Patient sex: M
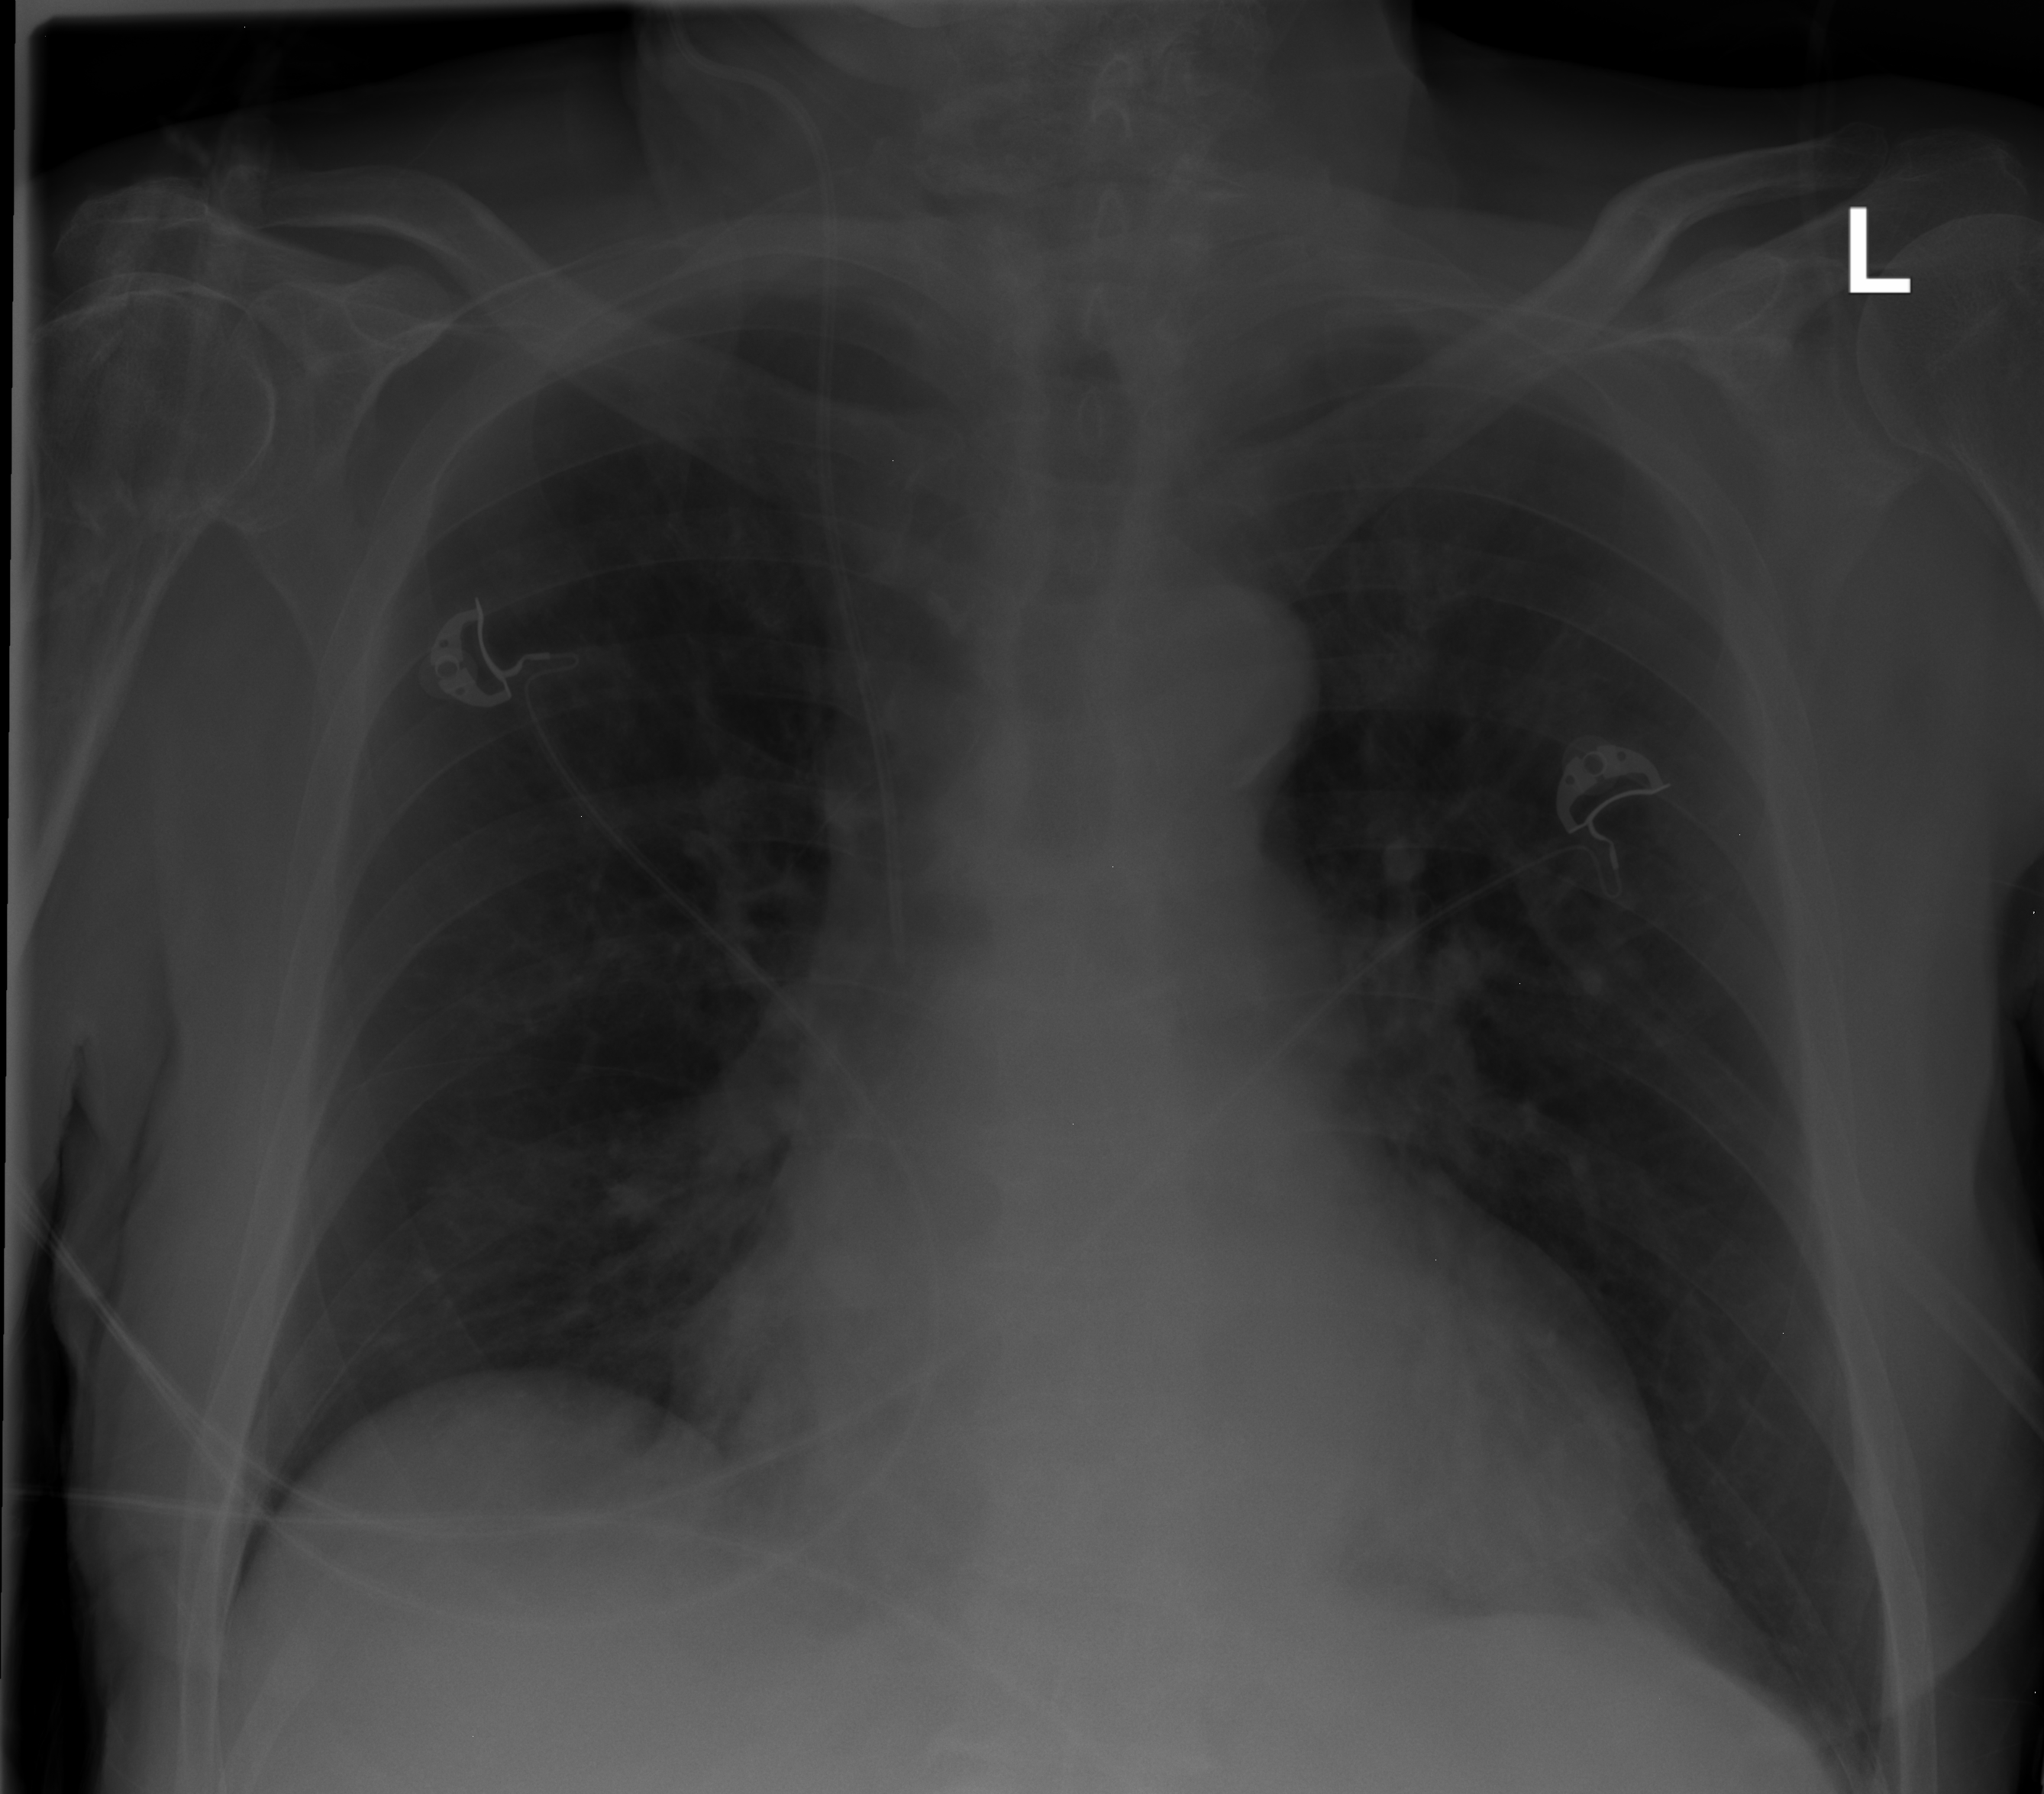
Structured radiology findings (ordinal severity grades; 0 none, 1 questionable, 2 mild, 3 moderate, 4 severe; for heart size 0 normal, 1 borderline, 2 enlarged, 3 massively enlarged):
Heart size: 2
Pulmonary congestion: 0
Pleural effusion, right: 0
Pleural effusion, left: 0
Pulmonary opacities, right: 0
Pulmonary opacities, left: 0
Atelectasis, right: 0
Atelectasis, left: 2